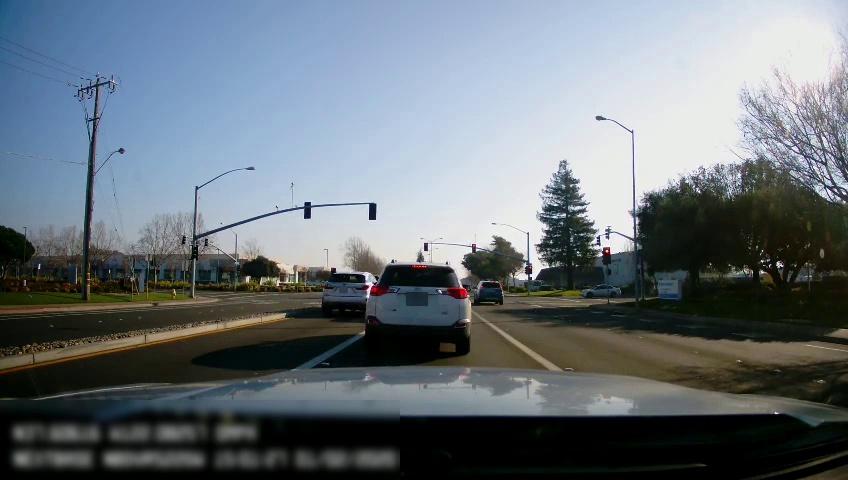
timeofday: Day
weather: Sunny
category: Drivable Space
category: Drivable Space
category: Vehicles | SUV
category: Vehicles | SUV
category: Vehicles | SUV
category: Vehicles | Car
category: Lanes | Alternate Lane
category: Lanes | Current Lane
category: Lanes | Current Lane
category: Lanes | Alternate Lane
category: Lanes | Opposite Lane
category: Lanes | Opposite Lane
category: Traffic | Lights
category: Traffic | Lights
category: Traffic | Lights
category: Traffic | Lights
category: Traffic | Lights
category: Traffic | Lights
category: Traffic | Lights
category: Traffic | Lights